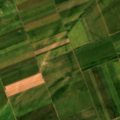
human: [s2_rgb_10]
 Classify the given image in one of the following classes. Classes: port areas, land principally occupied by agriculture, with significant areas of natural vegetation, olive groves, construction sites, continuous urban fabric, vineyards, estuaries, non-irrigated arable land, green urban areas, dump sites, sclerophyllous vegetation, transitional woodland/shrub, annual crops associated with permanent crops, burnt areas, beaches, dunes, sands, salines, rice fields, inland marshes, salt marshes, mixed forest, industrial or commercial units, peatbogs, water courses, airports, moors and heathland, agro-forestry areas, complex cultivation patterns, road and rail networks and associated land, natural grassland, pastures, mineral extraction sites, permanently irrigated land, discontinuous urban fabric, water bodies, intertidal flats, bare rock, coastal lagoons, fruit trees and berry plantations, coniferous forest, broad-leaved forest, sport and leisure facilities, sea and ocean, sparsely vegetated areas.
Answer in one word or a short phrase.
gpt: non-irrigated arable land